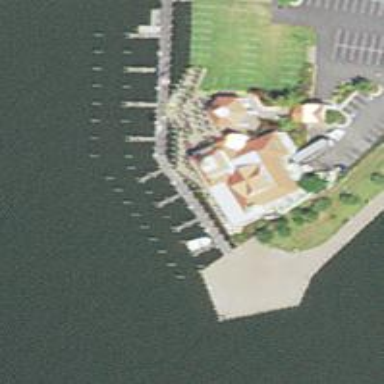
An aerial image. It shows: Man-made pier.